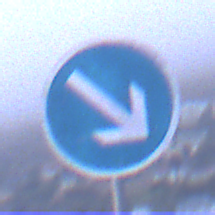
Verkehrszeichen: VorgeschriebeneVorbeifahrtRechts
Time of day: SunriseSunset
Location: Outdoor (Urban)
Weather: Overcast
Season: NotSpecified
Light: Natural